Question: I have partial view rendered by jquery and I want to refresh the view using jquery. Here is what my code looks like.
'''
<div id="left">
<input type="button" id="refresh" value="refresh" />
@Html.Partial("_LeftColumn", new ColumnViewModel { Attempt= DateTime.Now })
</div>
<script type="text/javascript">
$('#refresh').click(function () {
$.ajax({
type: "post",
dataType: "html",
url: 'Home/LeftColumnData',
data: {},
success: function (response) {
$('#left').html(response);
}
});
});
</script>
'''
and in controller action i wrote like this
'''
[ChildActionOnly]
public PartialViewResult LeftColumnData()
{
var Column= new ColumnViewModel { Attempt= DateTime.Now };
return PartialView("_LeftColumn", Column);
}
'''
I don't want user to request ColumnData directly from the browser except via ajax but with this approach I'm getting the error below.

What should I do to remove ChildActionOnly attribute and allow to request view directly?
What are the alternatives to this problem?
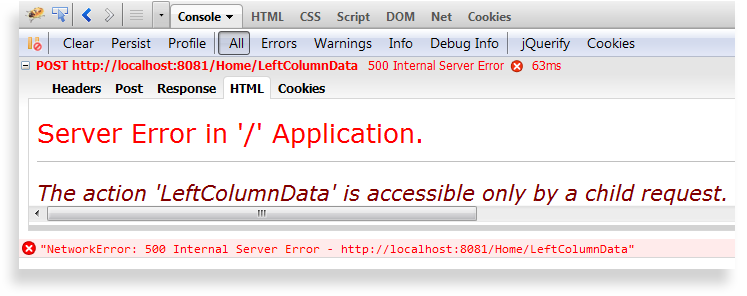
Answer: you can use 'AjaxOnly'
'''
[AjaxOnly]
[HttpPost]
public ActionResult LeftColumnData()
{
var Column= new ColumnViewModel { Attempt= DateTime.Now };
return PartialView("_LeftColumn", Column);
}
'''
here is how you can make one
'''
public class AjaxOnlyAttribute : ActionFilterAttribute
{
public override void OnActionExecuting(ActionExecutingContext filterContext)
{
if(!filterContext.HttpContext.Request.IsAjaxRequest())
filterContext.HttpContext.Response.Redirect("/error/404");
}
public override void OnActionExecuted(ActionExecutedContext filterContext)
{
}
}
'''
and use it like
'''
[AjaxOnly]
public ActionResult AjaxActionMethod()
{
....
}
'''